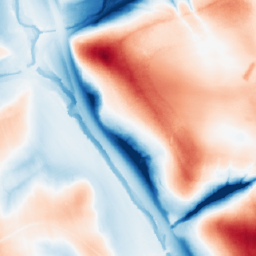
Category: trend_removal
Decomposition family: local_polynomial
Decomposition parameters: window_size: 101
degree: 3
Upsampling method: area
Upsampling parameters: scale: 2
Upsampling scale: 2